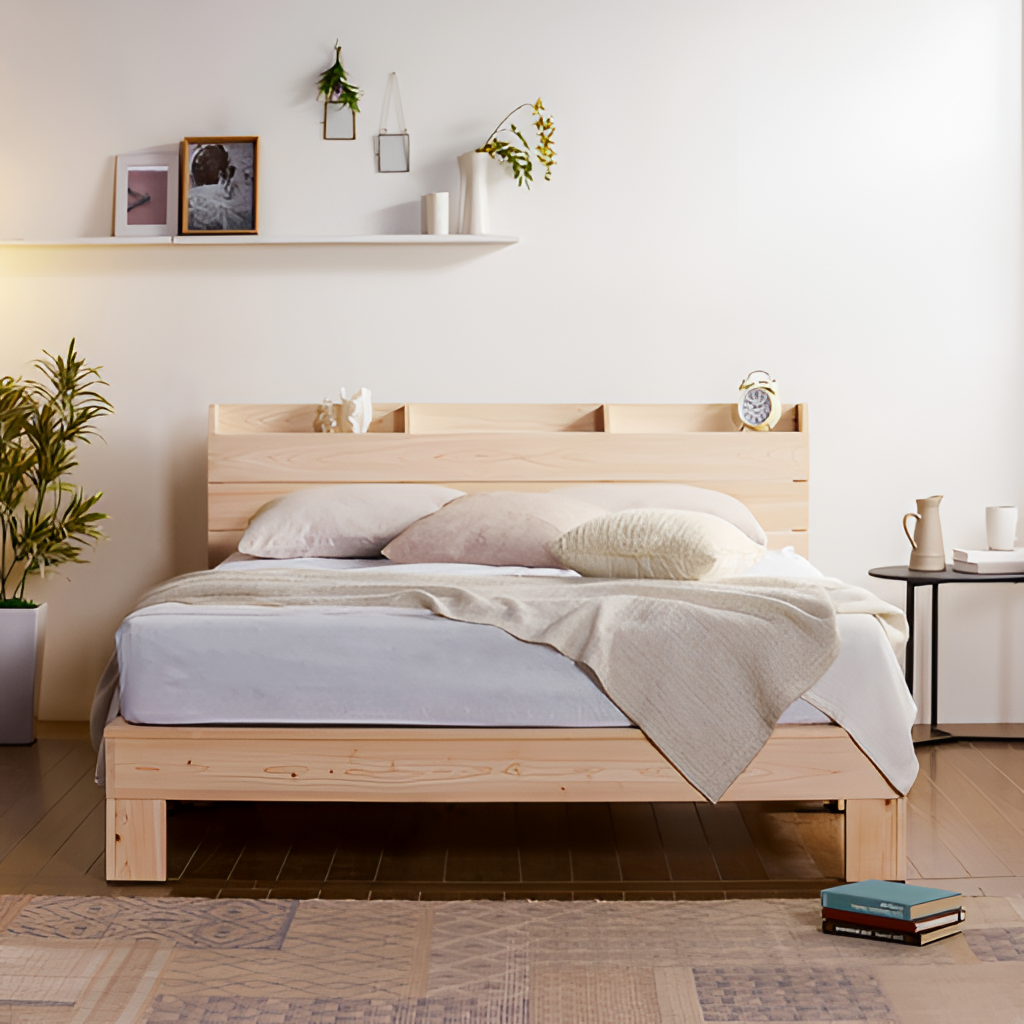
bedroom, wood bed, paint wallpaper, with solid pattern, minimalist, brown wood flooring, with plank pattern